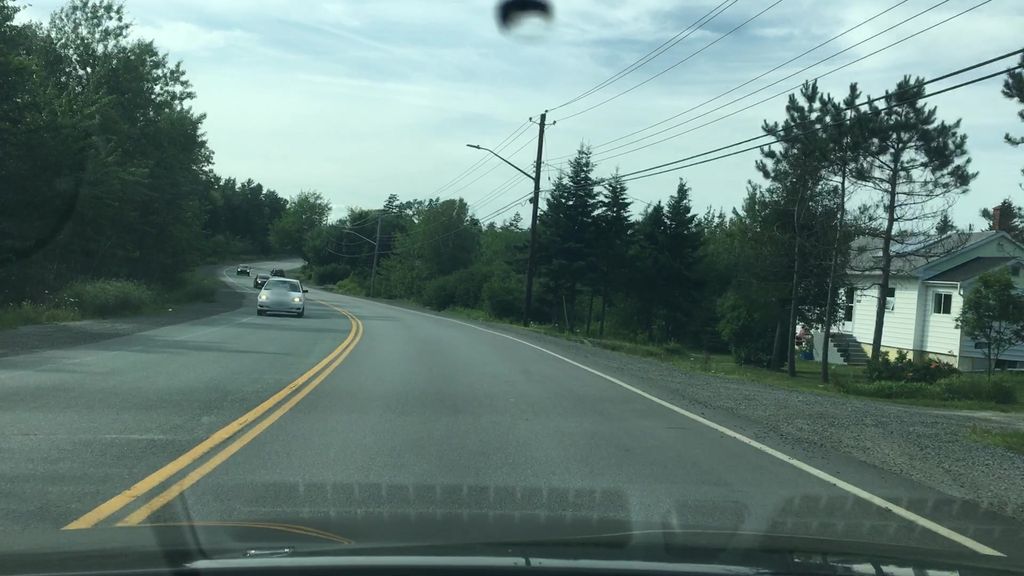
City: halifax